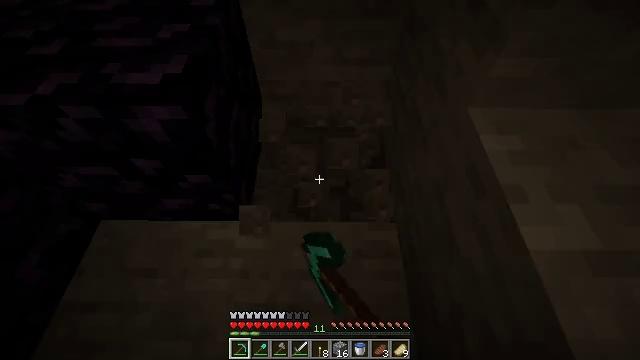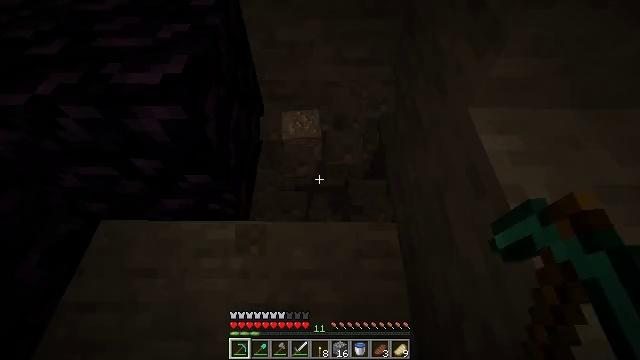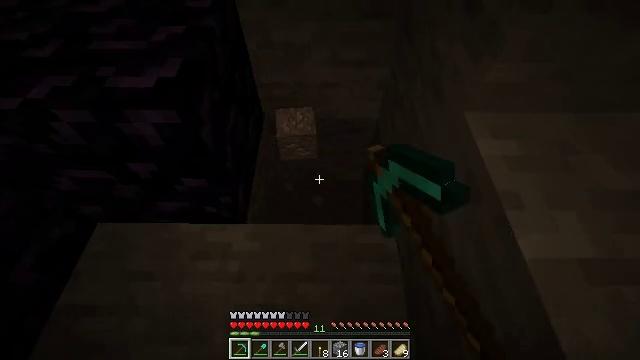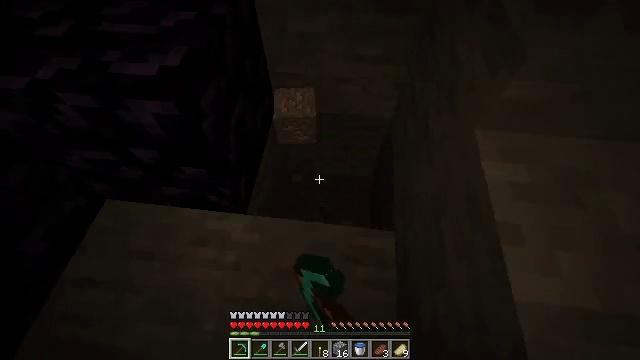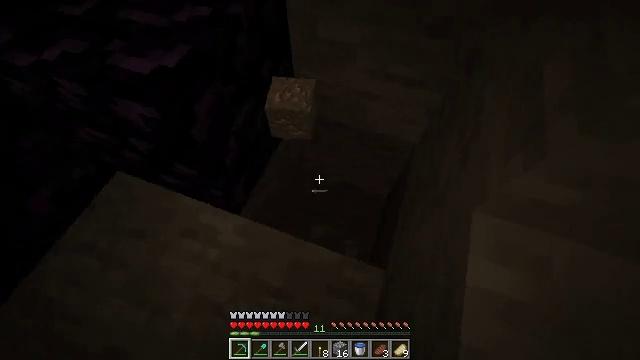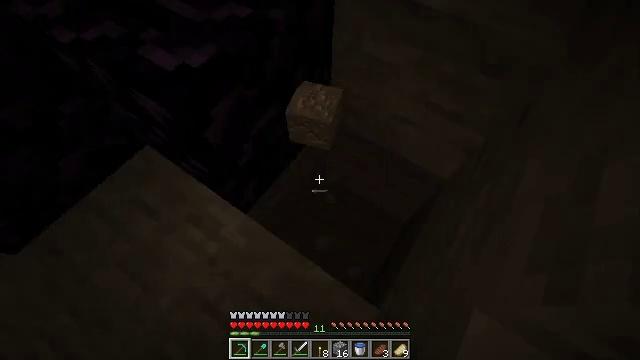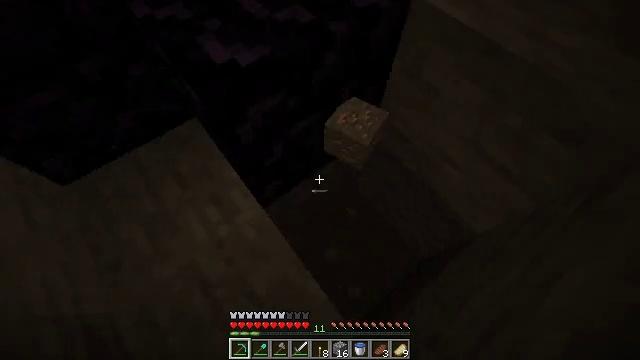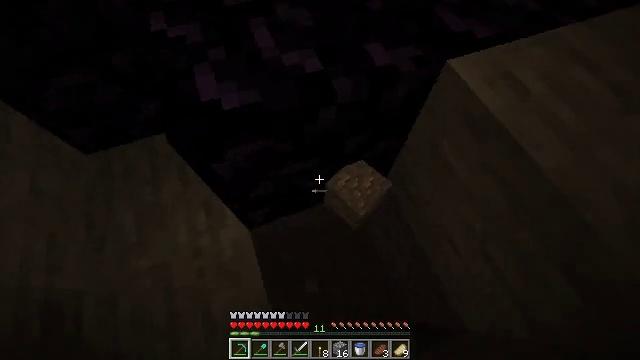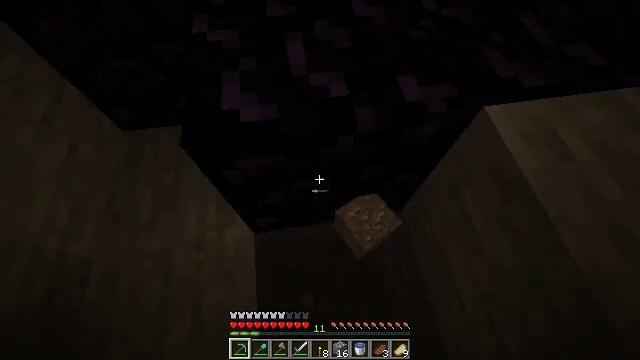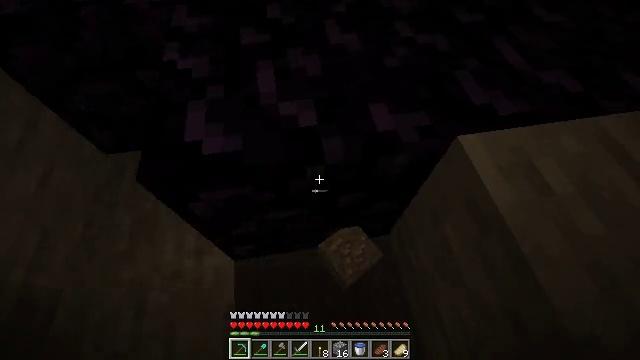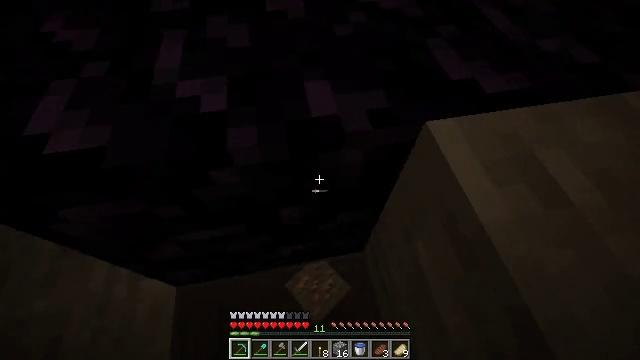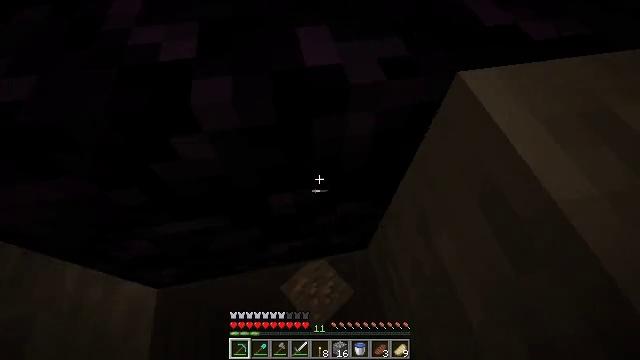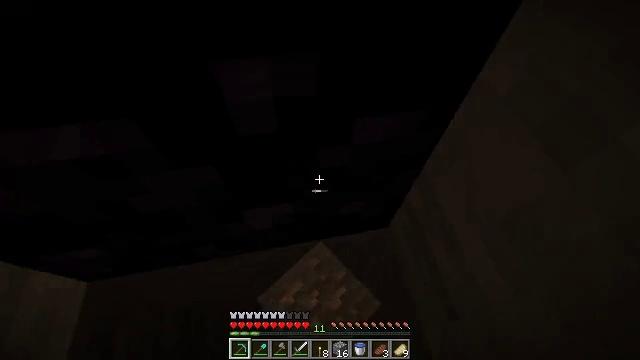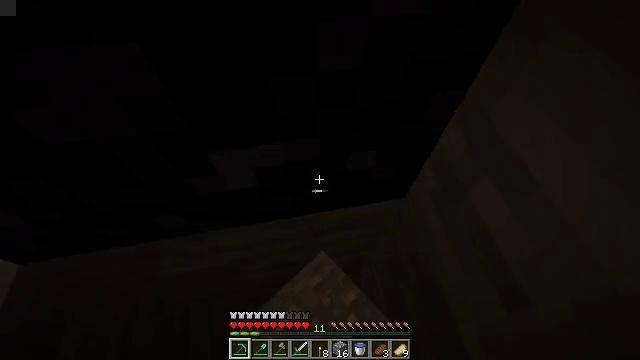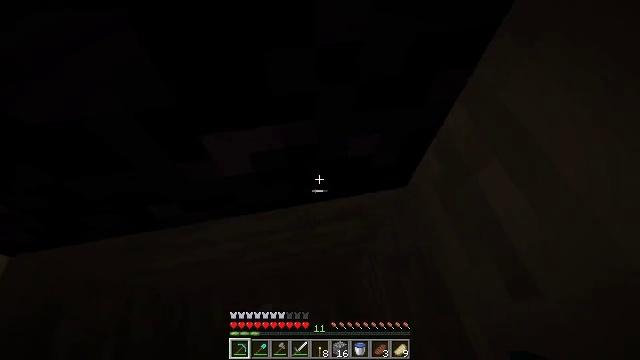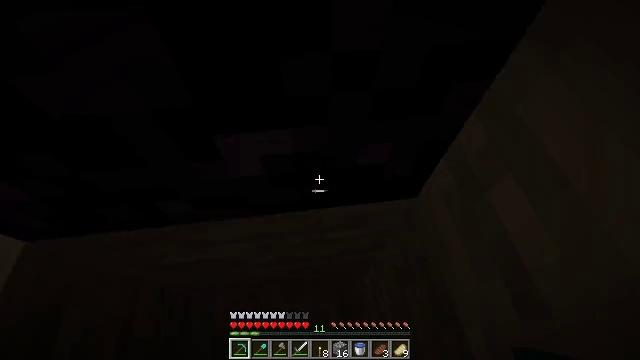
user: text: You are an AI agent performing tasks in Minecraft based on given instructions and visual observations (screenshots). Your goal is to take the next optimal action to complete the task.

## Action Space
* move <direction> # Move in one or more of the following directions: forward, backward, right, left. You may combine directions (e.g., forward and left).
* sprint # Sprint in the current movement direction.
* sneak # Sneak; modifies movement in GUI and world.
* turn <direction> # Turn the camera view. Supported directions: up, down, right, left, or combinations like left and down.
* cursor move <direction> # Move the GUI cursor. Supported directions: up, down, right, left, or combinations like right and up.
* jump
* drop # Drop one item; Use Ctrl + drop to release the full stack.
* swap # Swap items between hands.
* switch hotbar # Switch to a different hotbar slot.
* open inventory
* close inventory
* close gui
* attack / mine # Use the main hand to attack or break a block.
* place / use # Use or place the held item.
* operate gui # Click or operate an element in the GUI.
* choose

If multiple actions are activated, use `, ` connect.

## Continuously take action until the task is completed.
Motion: motion action
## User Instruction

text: Open the crafting table to make flint and steel with iron and flint.
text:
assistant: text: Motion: attack / mine
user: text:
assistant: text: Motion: move forward and move right, attack / mine
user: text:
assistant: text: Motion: move forward and move right, turn left and down, attack / mine
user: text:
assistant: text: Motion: move forward and move right, turn left and down
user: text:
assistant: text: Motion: move forward and move right, turn left
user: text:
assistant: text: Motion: move forward and move right, turn left
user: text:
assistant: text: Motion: move forward and move right, turn left
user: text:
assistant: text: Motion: move forward and move right, turn left and up
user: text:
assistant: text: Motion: move forward and move right, turn up
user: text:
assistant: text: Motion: move forward and move right, turn right and up
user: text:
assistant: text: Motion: move right
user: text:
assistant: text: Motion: no_op
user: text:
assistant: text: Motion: no_op
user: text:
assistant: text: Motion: turn down
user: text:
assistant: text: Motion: turn left and up
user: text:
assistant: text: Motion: move left, turn left and up
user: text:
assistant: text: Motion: move left, turn up
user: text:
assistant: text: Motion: move left, turn up
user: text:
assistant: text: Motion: move left, turn right and up, jump
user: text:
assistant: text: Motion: move left, turn right and up, jump
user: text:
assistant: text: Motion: move left, turn right and up, jump
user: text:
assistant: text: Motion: move left, turn right and up, jump
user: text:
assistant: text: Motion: move left, turn right and up
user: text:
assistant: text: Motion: move left, turn right and up
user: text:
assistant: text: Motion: move left, turn right
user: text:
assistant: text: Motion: move left, turn right
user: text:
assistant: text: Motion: move left, turn right, attack / mine
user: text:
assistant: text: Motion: turn right, attack / mine
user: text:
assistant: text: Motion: turn right, attack / mine
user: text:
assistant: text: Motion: turn right, attack / mine